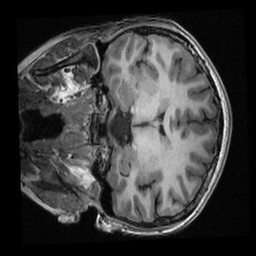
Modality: T1w
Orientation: coronal
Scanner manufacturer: ge
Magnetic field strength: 3 T
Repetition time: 0.007664 s
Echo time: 0.002936 s